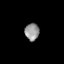
Tissue: lung
Cell type: Epithelial cells
Senescence score: 0.1495
Nuclear area (px): 243
Mean DAPI intensity: 145.84